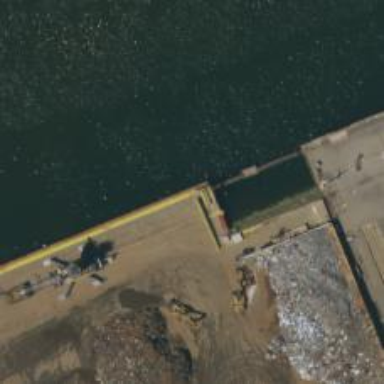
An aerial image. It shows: Dock by the waterway.